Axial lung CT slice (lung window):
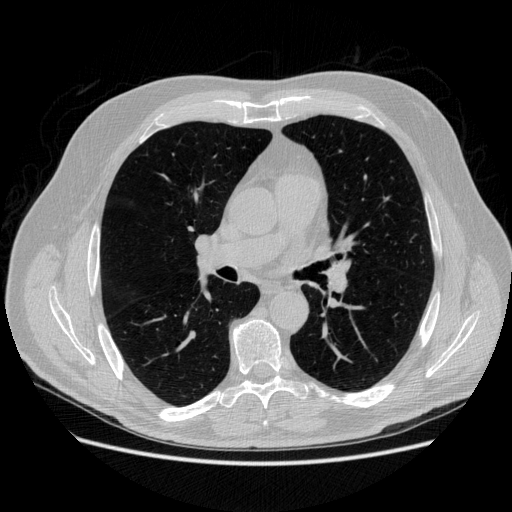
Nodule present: no